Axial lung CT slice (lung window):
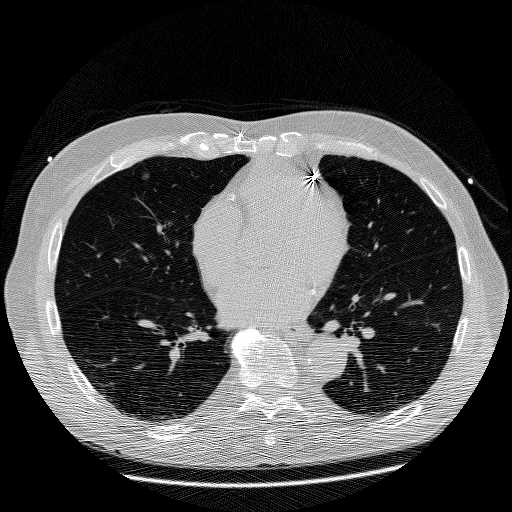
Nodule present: yes
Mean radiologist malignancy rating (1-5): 3